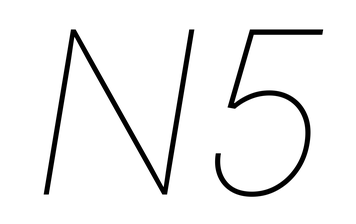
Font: Inter-Italic_Thin_Italic